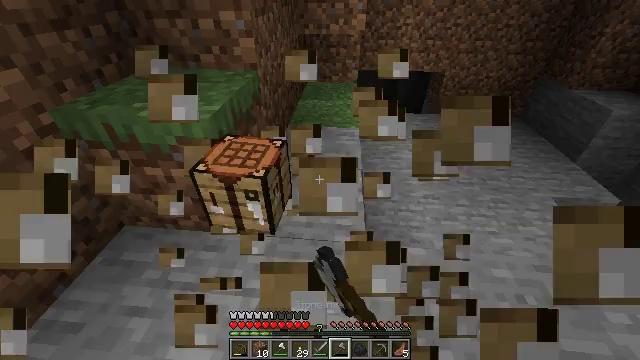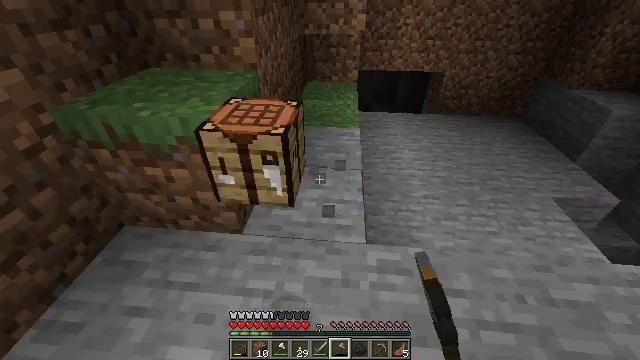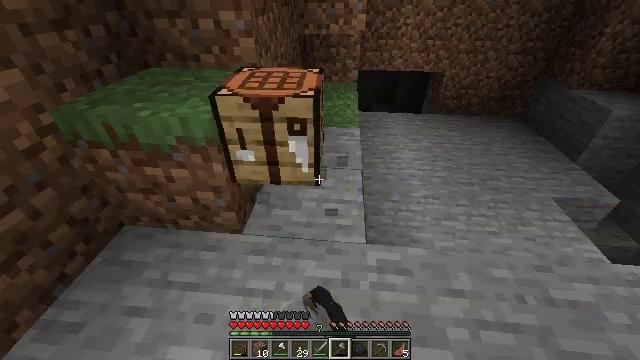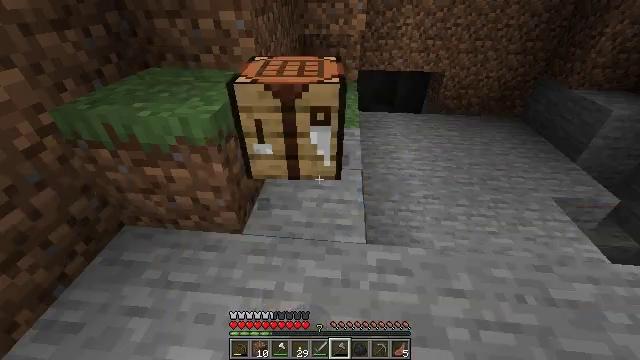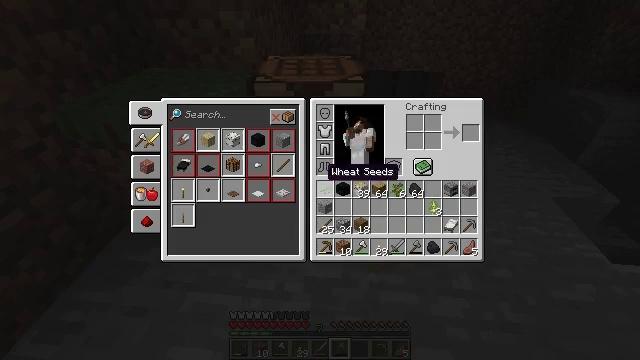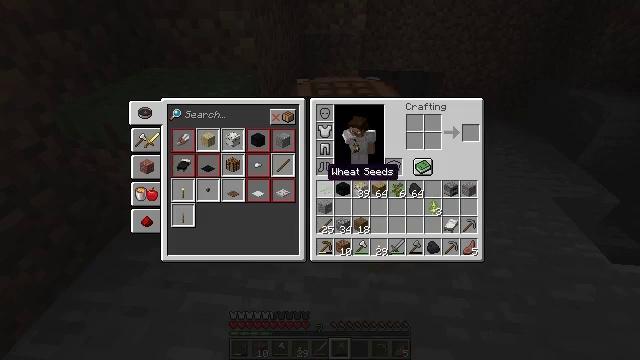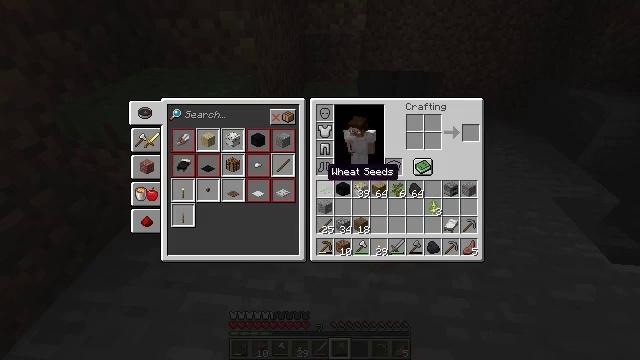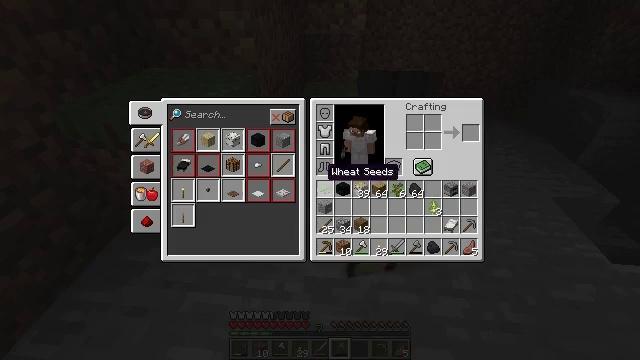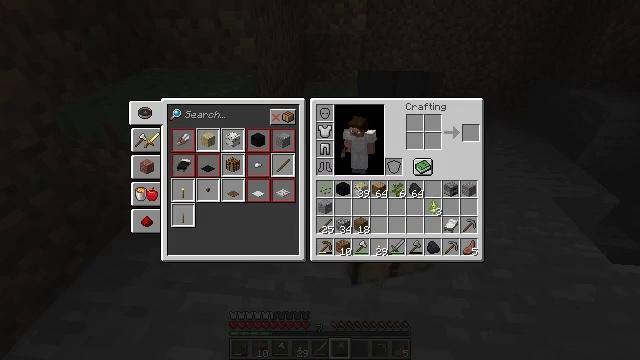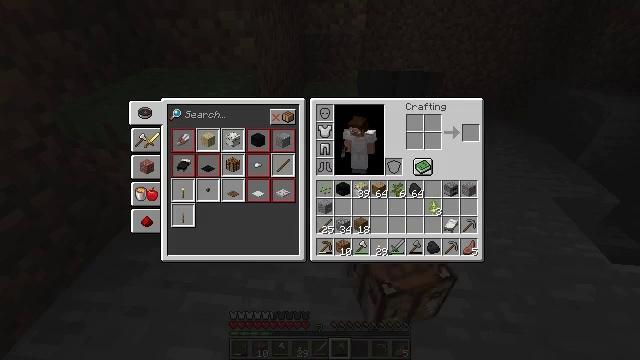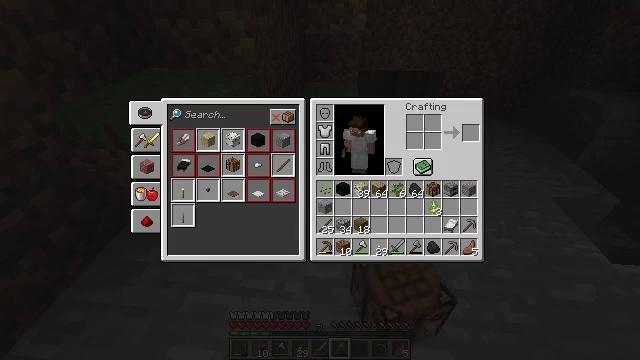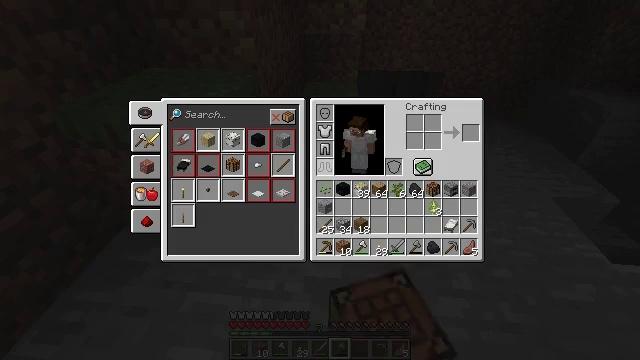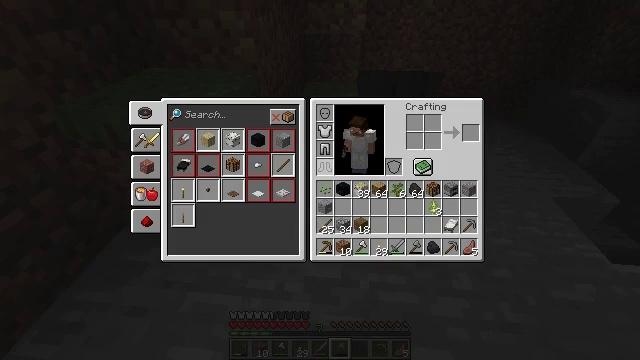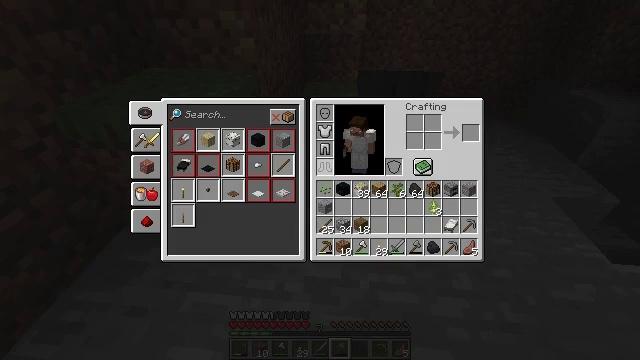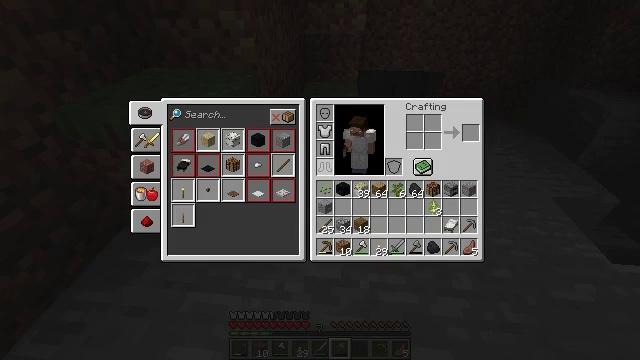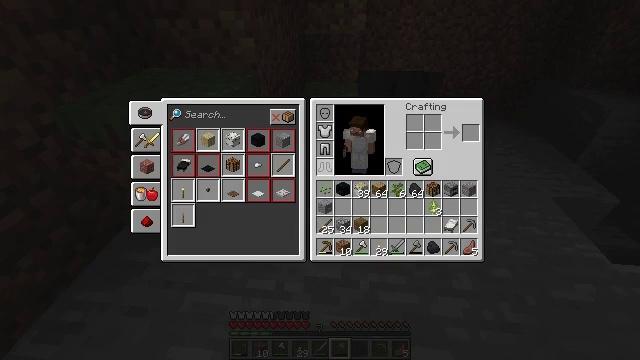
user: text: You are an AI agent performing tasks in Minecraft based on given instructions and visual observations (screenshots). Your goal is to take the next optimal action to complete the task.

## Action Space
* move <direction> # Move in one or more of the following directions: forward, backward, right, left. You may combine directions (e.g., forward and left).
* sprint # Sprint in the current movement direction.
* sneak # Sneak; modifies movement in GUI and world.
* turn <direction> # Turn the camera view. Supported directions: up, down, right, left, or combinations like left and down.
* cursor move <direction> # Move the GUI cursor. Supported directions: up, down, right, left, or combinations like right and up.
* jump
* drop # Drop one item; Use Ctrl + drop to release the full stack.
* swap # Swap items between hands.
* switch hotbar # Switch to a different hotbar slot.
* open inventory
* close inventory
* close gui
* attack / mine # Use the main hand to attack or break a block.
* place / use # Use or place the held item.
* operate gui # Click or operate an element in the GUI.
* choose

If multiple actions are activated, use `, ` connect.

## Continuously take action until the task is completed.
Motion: motion action
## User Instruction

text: Mine dirt from the ground.
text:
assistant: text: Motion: attack / mine
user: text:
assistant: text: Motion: no_op
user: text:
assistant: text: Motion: no_op
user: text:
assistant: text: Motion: open inventory
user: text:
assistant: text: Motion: open inventory
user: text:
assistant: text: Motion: open inventory
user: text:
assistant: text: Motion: open inventory
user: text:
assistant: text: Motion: no_op
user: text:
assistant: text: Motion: no_op
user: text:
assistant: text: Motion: no_op
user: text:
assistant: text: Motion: no_op
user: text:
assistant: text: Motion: no_op
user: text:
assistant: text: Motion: no_op
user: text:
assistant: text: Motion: no_op
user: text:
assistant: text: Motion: no_op
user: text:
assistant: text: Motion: no_op
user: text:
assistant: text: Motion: no_op
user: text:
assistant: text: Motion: no_op
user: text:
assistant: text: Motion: no_op
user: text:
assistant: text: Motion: no_op
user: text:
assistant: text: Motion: no_op
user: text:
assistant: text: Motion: no_op
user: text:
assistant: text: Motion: no_op
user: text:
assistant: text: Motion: no_op
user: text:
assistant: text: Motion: no_op
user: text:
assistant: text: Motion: no_op
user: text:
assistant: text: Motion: no_op
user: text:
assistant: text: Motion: no_op
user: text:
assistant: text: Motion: no_op
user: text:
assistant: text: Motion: no_op